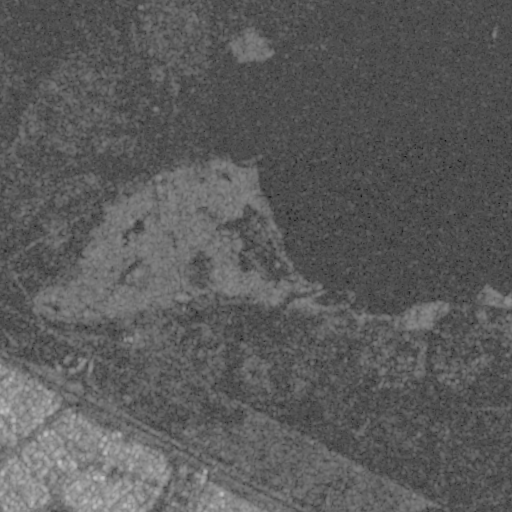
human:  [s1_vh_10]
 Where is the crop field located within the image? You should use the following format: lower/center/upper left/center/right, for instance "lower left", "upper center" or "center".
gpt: The crop field is located in the lower left of the image.
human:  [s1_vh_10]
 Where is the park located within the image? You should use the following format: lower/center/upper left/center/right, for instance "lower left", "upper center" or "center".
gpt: The park is located in the lower left of the image.
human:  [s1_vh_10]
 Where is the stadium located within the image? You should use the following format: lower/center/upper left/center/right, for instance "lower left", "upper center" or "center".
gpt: The stadium is located in the lower left of the image.
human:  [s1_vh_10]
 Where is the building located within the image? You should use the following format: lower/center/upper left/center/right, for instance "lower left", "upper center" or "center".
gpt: There is no building in the image.

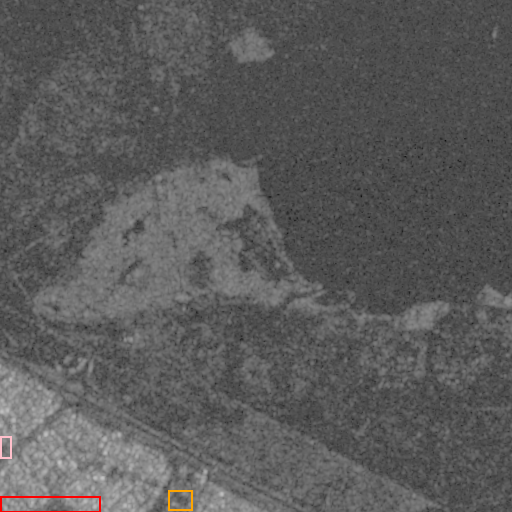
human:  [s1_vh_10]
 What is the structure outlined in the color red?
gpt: The structure outlined in red is a crop field.
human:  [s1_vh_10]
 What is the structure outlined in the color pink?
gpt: The structure outlined in pink is a park.
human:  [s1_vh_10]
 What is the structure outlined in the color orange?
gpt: The structure outlined in orange is a stadium.
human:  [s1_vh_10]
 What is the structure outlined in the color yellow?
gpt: There is no yellow outline.